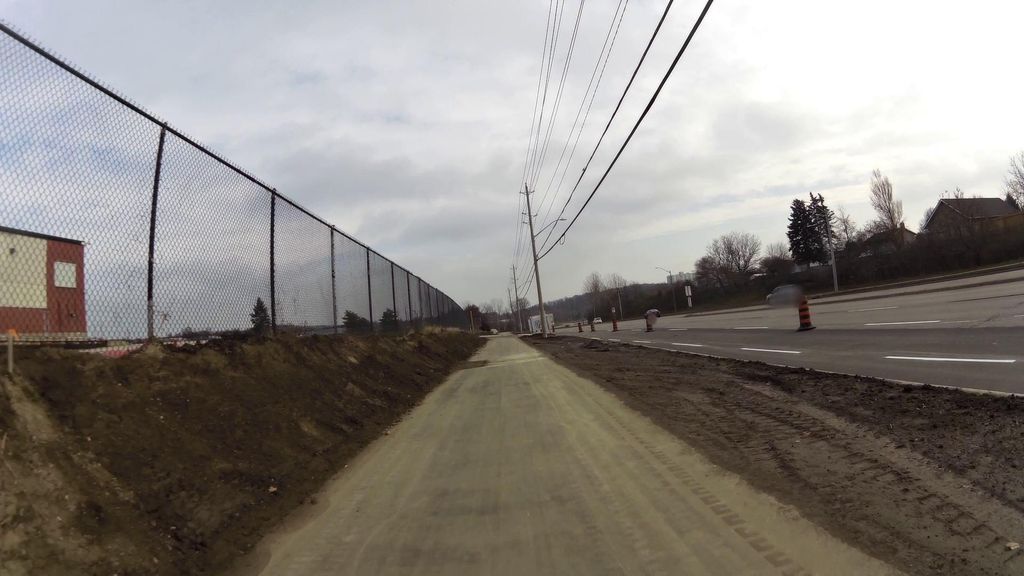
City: kitchener-waterloo